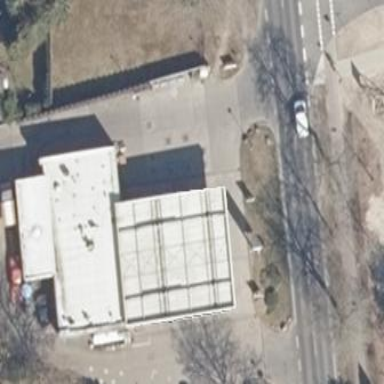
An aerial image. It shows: View of roof of building.